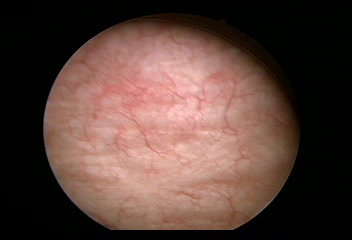
Modality: WLC
Class: Normal mucosa
Bladder cancer association: No